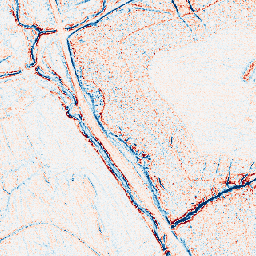
Category: edge_preserving
Decomposition family: anisotropic_diffusion
Decomposition parameters: iterations: 5
kappa: 30
gamma: 0.1
Upsampling method: nearest
Upsampling parameters: scale: 4
Upsampling scale: 4